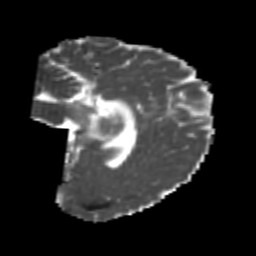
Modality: MD
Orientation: sagittal
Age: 24
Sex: female
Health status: healthy
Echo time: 0.074 s